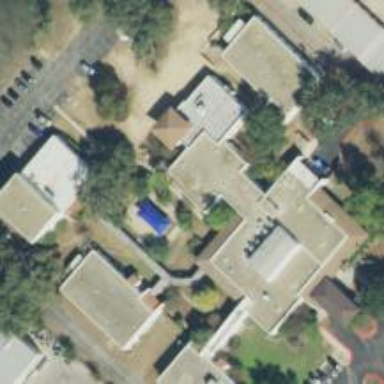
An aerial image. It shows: Hospital providing healthcare services.